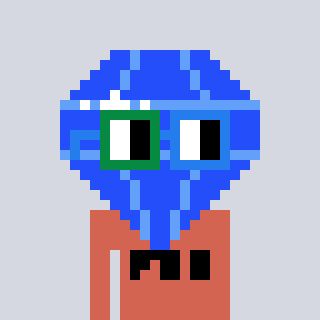
a pixel art character with square green and blue glasses, a blue diamond-shaped head and a peachy-colored body on a cool background